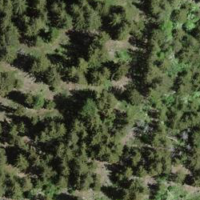
EUNIS habitat code: 43
Species observed at this site:
Limax maximus